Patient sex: M
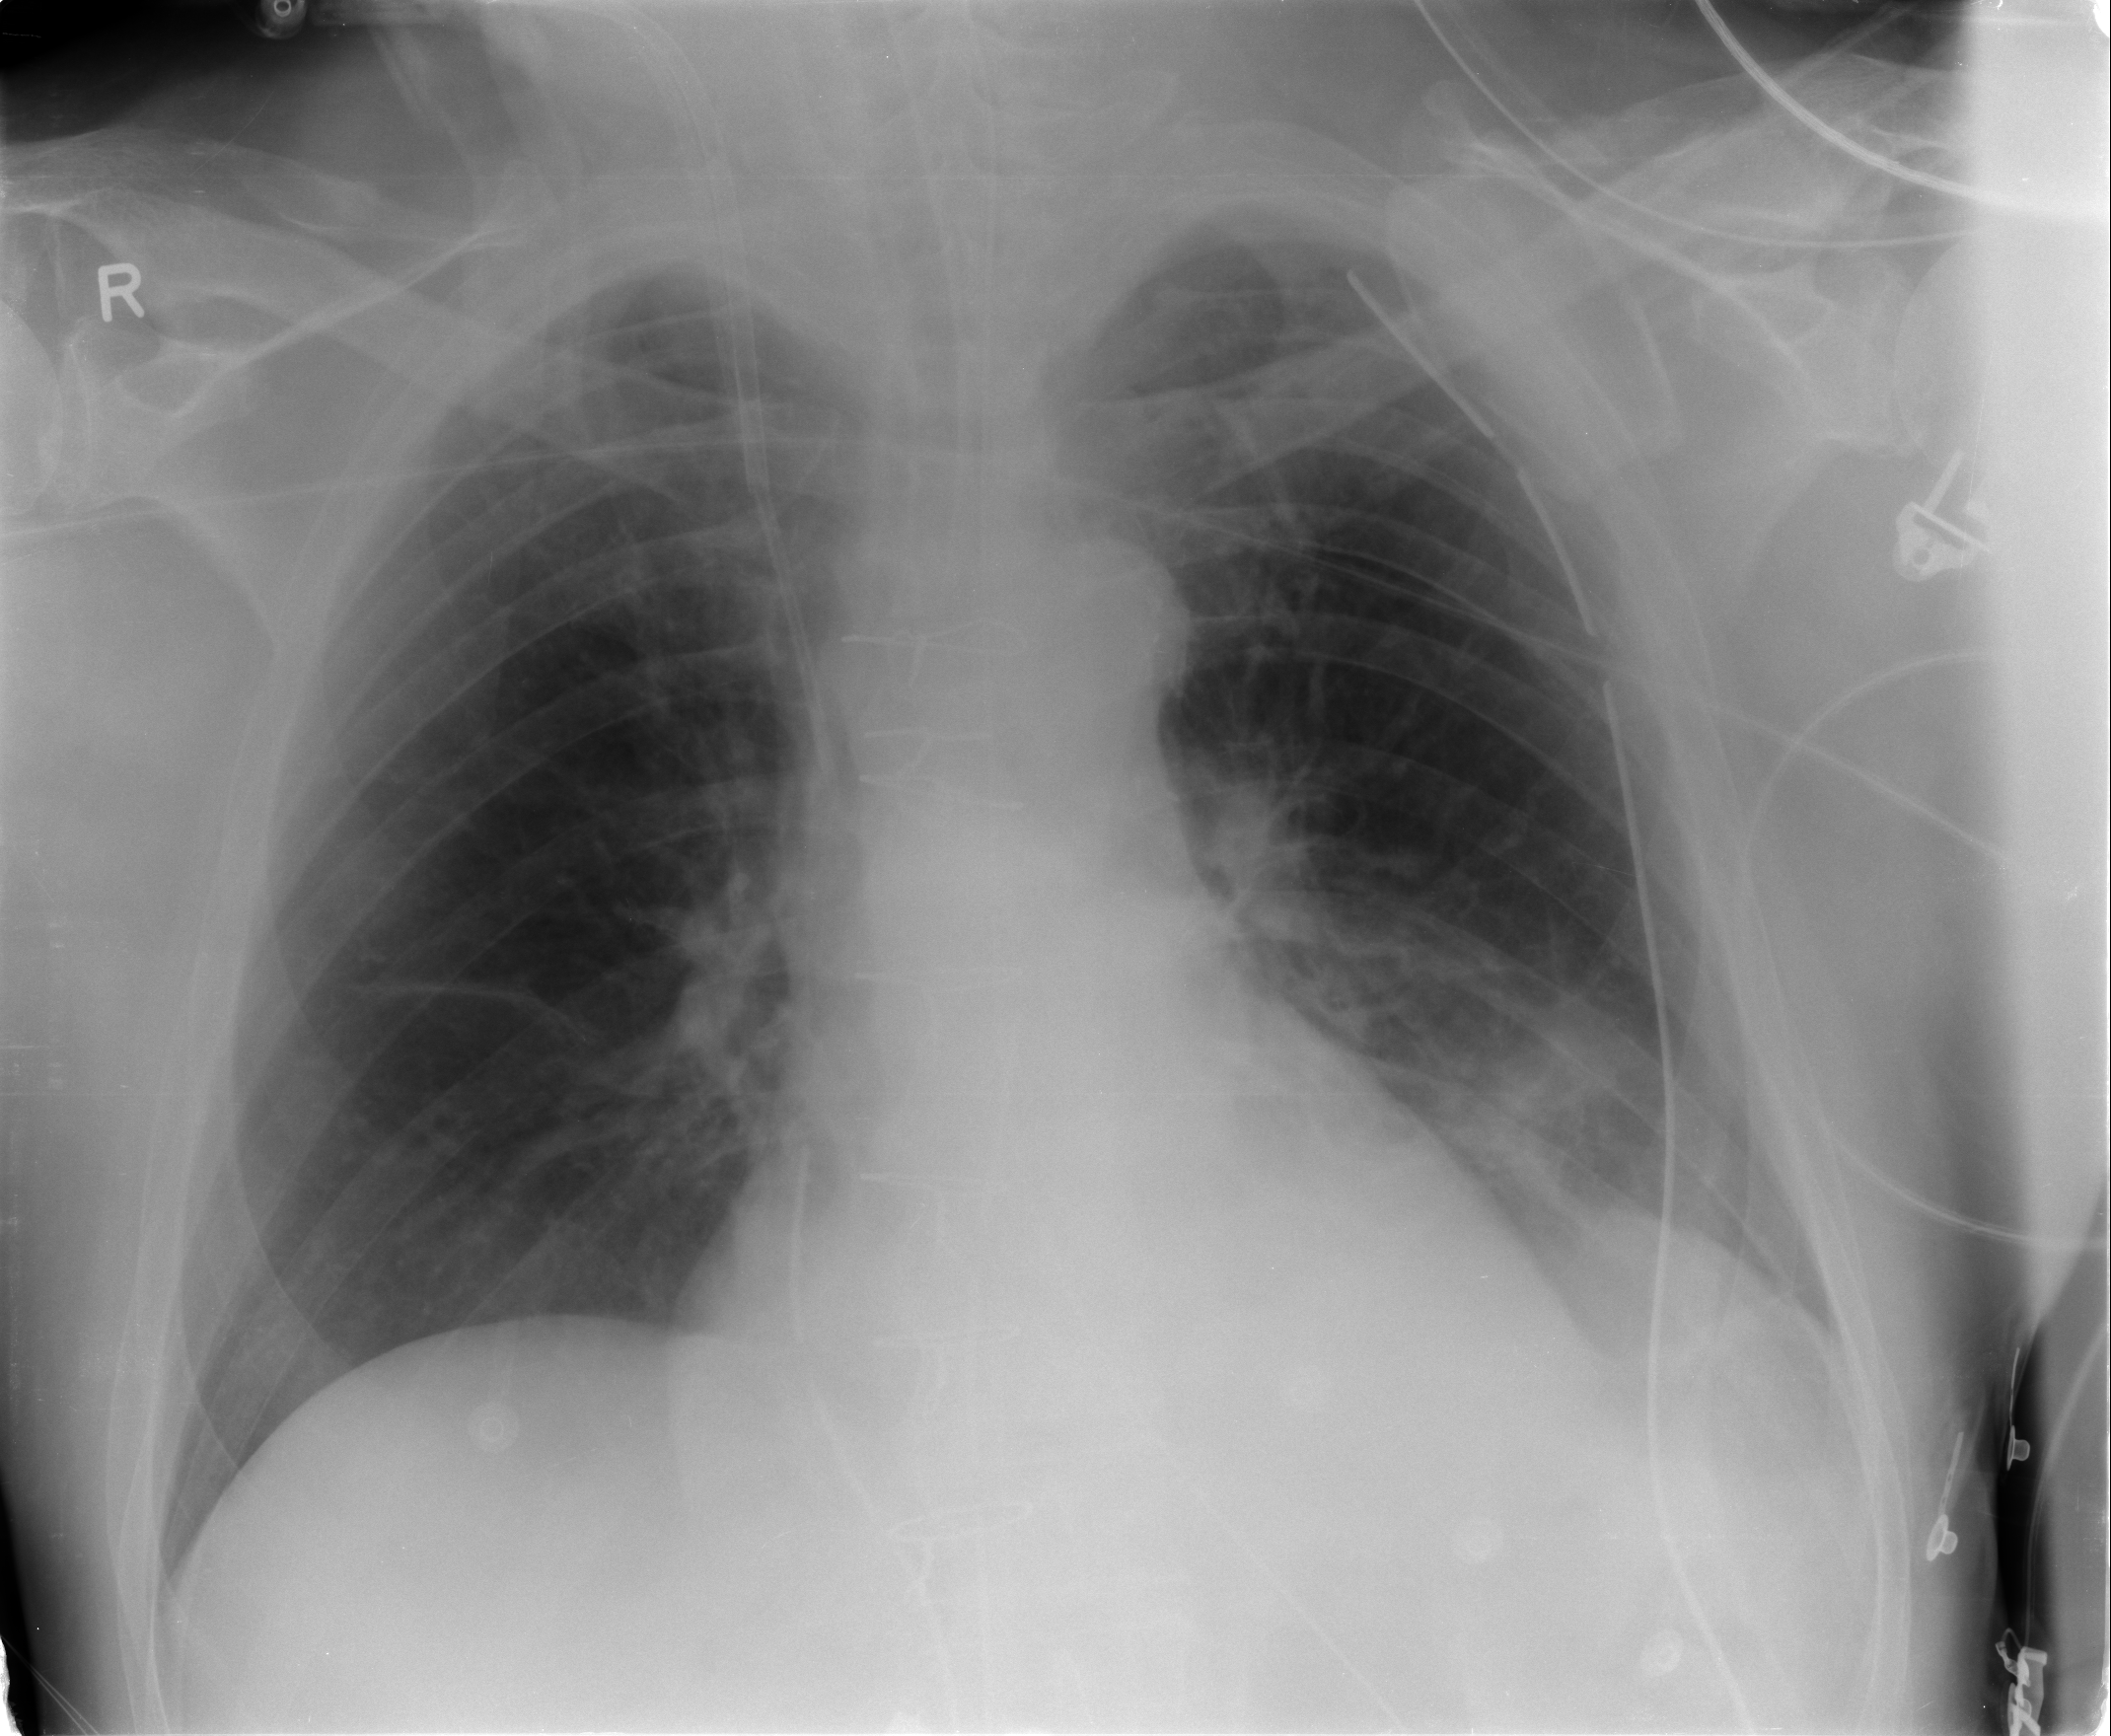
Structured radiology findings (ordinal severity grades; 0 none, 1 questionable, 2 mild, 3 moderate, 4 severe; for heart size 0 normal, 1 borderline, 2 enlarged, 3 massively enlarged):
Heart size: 0
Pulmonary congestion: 0
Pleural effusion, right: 0
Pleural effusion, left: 1
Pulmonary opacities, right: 0
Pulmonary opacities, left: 1
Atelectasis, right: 0
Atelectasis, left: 2